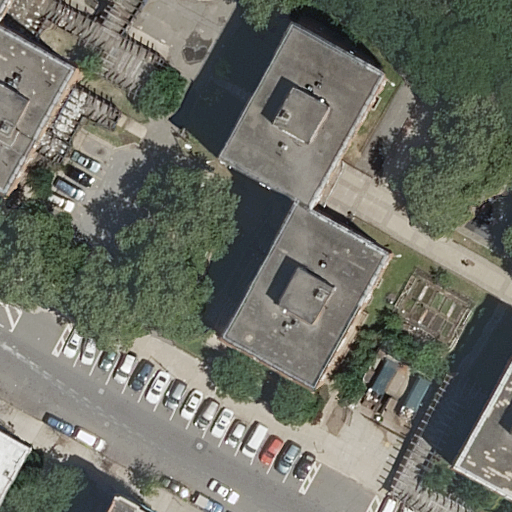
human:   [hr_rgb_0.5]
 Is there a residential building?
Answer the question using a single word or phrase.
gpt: yes

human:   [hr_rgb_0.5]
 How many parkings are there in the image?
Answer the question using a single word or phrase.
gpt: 2

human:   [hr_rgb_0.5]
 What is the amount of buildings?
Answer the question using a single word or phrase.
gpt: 5

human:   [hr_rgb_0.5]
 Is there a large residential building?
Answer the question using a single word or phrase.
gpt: yes

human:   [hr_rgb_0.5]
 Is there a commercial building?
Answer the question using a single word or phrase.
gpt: no

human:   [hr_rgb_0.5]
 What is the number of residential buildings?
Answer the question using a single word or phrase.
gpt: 5

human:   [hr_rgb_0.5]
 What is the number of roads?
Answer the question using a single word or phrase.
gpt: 1

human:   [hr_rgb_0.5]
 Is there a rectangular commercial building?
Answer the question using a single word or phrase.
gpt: no

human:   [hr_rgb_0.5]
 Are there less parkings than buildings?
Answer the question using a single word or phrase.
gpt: yes

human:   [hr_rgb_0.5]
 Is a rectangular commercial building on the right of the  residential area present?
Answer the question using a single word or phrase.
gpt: no

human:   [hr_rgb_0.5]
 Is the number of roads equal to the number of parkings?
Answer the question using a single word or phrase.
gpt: no

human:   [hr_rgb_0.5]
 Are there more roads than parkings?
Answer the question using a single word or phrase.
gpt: no

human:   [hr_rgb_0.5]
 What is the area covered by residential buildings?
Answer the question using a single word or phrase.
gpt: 1725m2

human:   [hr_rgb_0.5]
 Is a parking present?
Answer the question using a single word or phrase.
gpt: yes

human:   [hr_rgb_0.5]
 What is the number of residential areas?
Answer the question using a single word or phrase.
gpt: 1

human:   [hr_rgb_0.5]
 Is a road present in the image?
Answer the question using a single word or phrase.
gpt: yes

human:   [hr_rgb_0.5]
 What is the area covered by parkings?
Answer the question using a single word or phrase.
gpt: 414m2

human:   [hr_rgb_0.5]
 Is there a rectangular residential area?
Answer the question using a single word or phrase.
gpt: yes

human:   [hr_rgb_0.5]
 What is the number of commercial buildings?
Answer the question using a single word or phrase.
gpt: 0

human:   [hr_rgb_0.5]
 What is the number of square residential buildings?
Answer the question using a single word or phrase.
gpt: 0

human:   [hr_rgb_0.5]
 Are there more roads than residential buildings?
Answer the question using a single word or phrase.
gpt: no

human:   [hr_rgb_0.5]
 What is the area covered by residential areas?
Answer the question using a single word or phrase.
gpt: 284m2

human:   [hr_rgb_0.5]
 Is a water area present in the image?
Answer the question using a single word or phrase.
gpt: no

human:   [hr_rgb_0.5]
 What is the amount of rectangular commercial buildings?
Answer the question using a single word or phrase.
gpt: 0

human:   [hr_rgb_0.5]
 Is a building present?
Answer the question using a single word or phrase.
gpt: yes

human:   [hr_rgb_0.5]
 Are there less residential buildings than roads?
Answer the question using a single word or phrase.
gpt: no

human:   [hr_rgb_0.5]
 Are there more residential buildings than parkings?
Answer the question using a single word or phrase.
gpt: yes

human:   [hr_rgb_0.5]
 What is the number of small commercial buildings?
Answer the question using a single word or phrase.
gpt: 0

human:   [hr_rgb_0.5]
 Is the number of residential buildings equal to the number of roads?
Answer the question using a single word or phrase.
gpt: no

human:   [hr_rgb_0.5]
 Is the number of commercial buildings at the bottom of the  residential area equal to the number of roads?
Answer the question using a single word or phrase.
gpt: no

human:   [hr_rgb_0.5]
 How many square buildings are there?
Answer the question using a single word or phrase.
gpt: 0

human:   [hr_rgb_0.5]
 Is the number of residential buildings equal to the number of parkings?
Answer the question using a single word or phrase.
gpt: no

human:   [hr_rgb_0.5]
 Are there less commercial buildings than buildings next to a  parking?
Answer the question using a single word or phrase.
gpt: yes

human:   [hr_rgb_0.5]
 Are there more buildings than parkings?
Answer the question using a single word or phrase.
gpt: yes

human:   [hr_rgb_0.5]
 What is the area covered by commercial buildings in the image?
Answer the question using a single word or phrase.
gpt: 0m2

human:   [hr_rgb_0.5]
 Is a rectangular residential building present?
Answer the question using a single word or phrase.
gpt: yes

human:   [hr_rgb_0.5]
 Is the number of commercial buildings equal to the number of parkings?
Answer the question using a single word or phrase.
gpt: no

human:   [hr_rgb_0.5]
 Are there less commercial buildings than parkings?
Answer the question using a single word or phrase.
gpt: yes

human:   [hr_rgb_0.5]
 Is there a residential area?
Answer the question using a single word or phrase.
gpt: yes

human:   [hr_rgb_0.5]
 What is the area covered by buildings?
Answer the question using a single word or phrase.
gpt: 1725m2

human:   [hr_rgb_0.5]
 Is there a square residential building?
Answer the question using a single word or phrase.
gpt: no

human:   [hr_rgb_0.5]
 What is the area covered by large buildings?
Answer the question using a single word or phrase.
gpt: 1275m2

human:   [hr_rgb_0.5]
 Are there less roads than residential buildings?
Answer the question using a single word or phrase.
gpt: yes

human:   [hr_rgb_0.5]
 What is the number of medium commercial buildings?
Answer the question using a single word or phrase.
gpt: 0

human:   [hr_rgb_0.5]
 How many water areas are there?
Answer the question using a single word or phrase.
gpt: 0

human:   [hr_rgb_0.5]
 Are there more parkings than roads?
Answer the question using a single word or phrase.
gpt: yes

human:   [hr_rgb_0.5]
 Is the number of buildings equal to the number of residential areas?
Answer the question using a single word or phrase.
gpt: no

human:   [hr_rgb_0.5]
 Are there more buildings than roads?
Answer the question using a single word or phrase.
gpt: yes

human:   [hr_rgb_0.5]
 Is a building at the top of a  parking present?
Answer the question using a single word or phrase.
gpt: yes

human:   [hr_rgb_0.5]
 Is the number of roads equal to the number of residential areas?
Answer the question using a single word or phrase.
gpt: yes

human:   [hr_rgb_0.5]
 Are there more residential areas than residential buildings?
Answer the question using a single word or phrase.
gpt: no

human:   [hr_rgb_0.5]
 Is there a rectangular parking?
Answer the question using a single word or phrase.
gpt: yes

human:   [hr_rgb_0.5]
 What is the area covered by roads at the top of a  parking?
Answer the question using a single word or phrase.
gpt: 0m2

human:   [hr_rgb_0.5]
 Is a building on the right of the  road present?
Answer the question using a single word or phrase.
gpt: yes

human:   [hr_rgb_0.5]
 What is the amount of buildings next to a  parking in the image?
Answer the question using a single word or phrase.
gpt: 5

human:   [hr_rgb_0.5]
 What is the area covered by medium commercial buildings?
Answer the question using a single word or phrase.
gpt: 0m2

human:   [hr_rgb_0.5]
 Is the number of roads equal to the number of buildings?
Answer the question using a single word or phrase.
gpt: no

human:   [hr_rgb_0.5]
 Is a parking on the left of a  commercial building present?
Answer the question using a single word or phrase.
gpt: no

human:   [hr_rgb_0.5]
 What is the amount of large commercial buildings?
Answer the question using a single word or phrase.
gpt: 0

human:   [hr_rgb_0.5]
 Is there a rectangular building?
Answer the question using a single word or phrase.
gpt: yes

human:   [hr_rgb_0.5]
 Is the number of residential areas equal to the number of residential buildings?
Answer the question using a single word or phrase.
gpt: no

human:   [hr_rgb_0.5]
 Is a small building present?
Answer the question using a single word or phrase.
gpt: yes

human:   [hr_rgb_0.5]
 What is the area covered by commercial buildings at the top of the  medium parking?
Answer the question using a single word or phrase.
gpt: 0m2

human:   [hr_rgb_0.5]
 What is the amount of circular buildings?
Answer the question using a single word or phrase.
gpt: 0